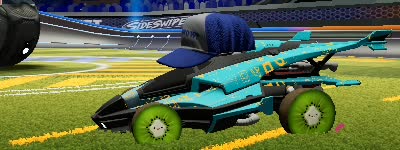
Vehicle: aftershock